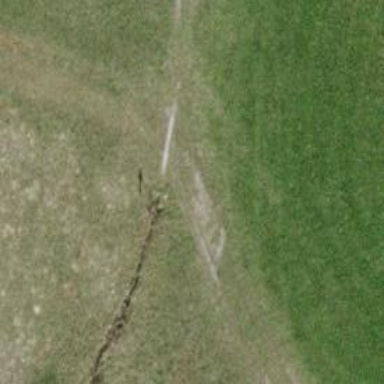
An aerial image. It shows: Compacted path.